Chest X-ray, PA view. Patient: 62 years old, sex F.
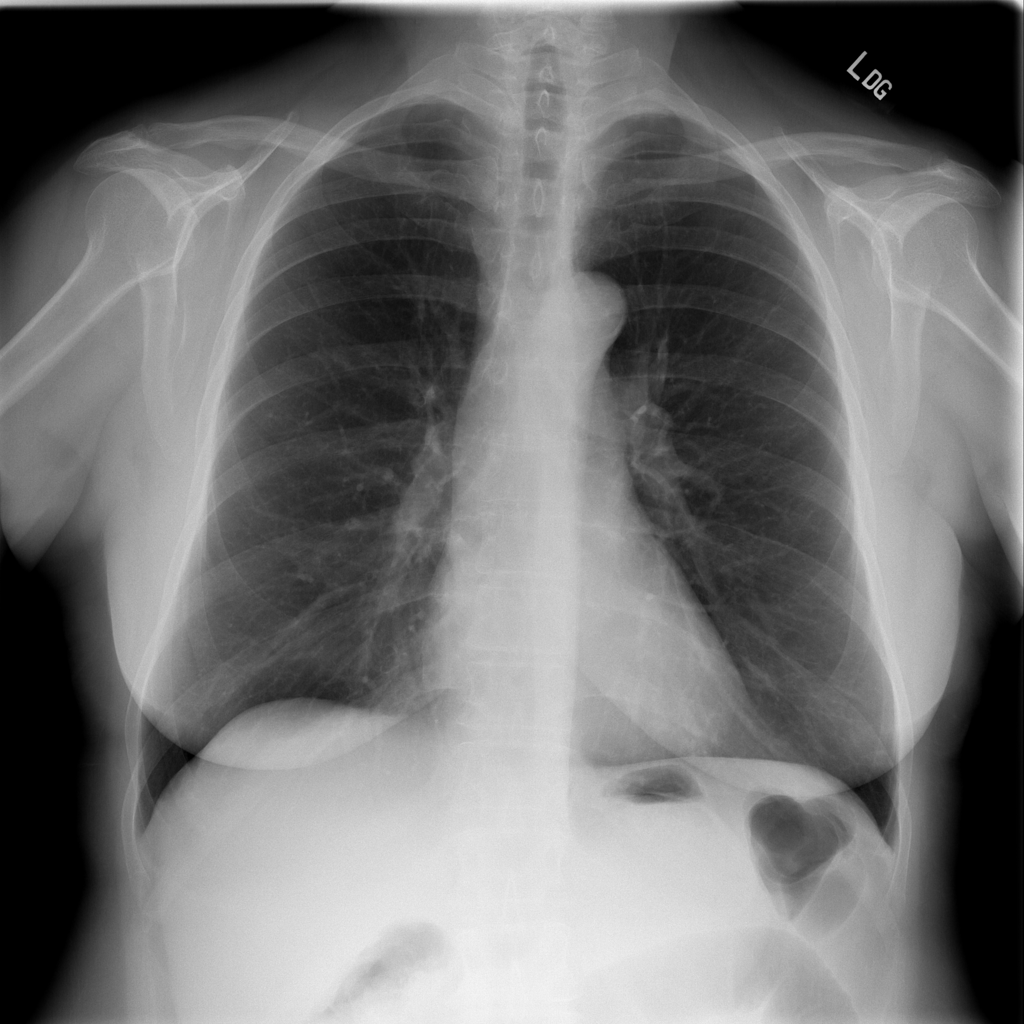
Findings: No Finding